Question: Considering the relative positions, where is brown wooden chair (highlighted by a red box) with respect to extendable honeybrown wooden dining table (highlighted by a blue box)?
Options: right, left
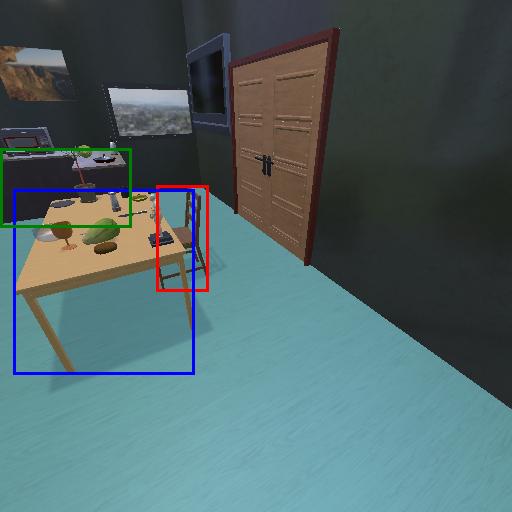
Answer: right